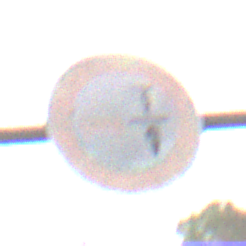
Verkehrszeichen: VerbotUeberholenEinspurigeFahrzeuge
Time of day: Midday
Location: Outdoor (Nature)
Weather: Overcast
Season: Autumn
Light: Natural